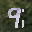
Label: 9